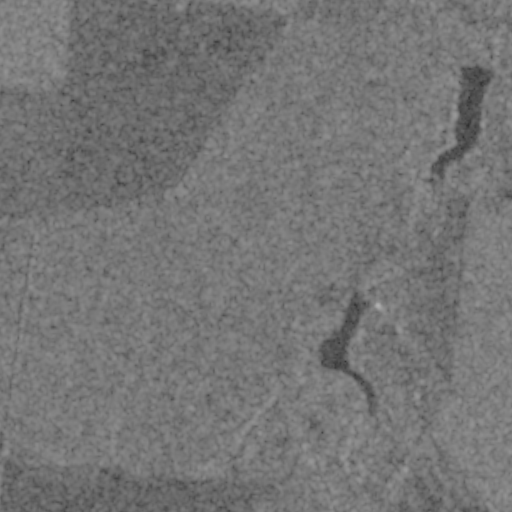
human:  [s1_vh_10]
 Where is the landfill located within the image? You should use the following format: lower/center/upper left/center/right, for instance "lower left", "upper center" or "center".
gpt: The landfill is located in the lower center of the image.
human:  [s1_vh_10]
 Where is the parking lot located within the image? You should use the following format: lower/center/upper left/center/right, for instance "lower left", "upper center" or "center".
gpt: The parking lot is located in the center right of the image.
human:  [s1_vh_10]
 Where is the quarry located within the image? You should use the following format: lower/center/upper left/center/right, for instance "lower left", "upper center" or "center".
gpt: The quarry is located in the center of the image.
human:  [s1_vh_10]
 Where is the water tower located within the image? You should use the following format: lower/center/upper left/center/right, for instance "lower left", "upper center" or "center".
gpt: The water tower is located in the lower right of the image.
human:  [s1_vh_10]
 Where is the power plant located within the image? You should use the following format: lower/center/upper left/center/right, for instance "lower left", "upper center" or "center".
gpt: There is no power plant in the image.

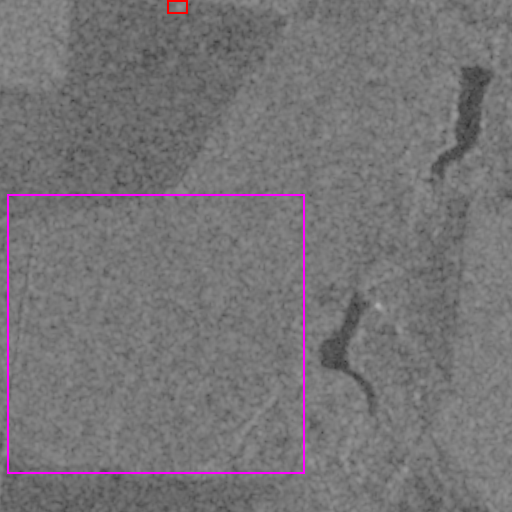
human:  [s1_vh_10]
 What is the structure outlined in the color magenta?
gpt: The structure outlined in magenta is a crop field.
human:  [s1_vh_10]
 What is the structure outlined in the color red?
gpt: The structure outlined in red is a park.
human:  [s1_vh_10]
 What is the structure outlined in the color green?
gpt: There is no green outline.